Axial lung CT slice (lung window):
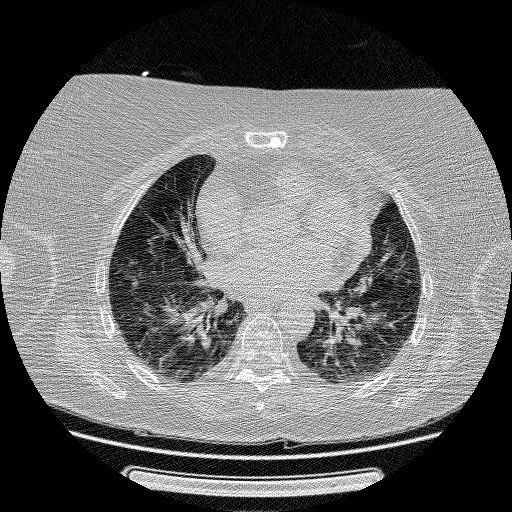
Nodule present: no